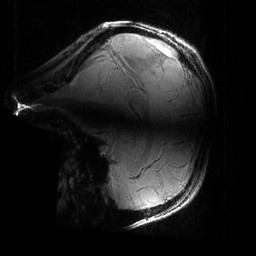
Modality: PDw
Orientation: sagittal
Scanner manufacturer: siemens
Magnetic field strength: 6.98 T
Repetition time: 2.16 s
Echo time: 0.00345 s